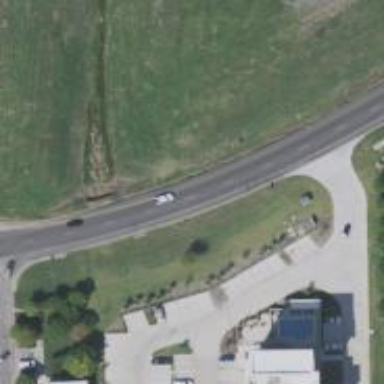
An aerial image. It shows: Secondary road with asphalt surface and frontage road.